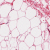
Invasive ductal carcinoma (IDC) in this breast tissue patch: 0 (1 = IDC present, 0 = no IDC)